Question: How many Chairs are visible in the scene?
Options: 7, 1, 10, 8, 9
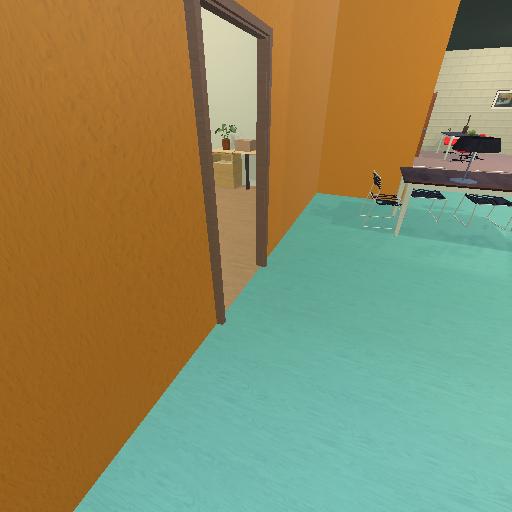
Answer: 7